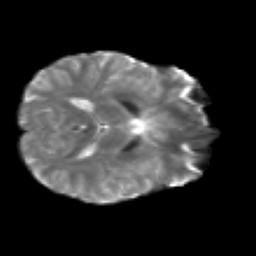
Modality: T2w
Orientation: axial
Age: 24
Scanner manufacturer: siemens
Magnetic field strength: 3 T
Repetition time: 2.2 s
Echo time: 0.084 s